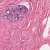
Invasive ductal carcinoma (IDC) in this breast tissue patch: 0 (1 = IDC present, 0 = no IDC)